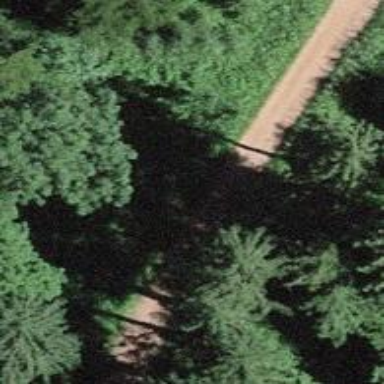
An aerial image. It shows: Track with fine gravel surface. The track type is grade3.